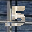
Label: 5